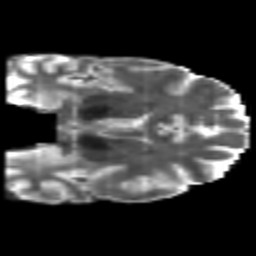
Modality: T2w
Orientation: coronal
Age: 32
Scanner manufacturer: philips
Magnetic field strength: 3 T
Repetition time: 8.6 s
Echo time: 0.127 s